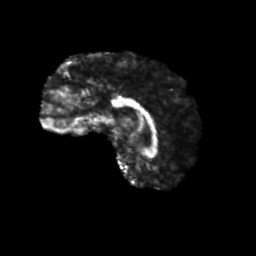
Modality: FA
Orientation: sagittal
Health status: healthy
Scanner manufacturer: philips
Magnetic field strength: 3 T
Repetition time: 9.75 s
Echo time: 0.092 s